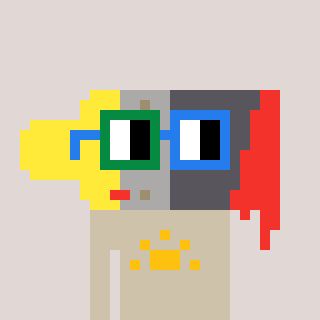
a pixel art character with square green and blue glasses, a paintbrush-shaped head and a bege-colored body on a warm background